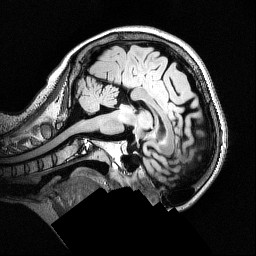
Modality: FLAIR
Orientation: sagittal
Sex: female
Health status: ill
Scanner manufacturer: siemens
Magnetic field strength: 3 T
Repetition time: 7 s
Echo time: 0.372 s